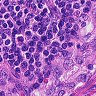
Metastatic tissue present: no